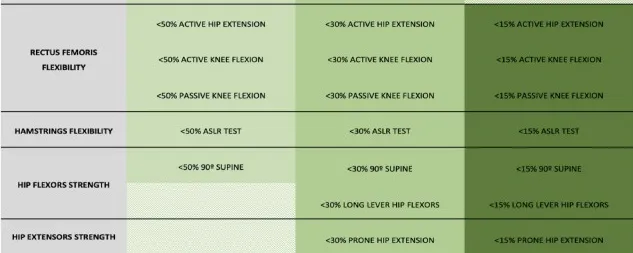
Criteria followed to progress through each phase of treatment.
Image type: chart (chart)